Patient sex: M
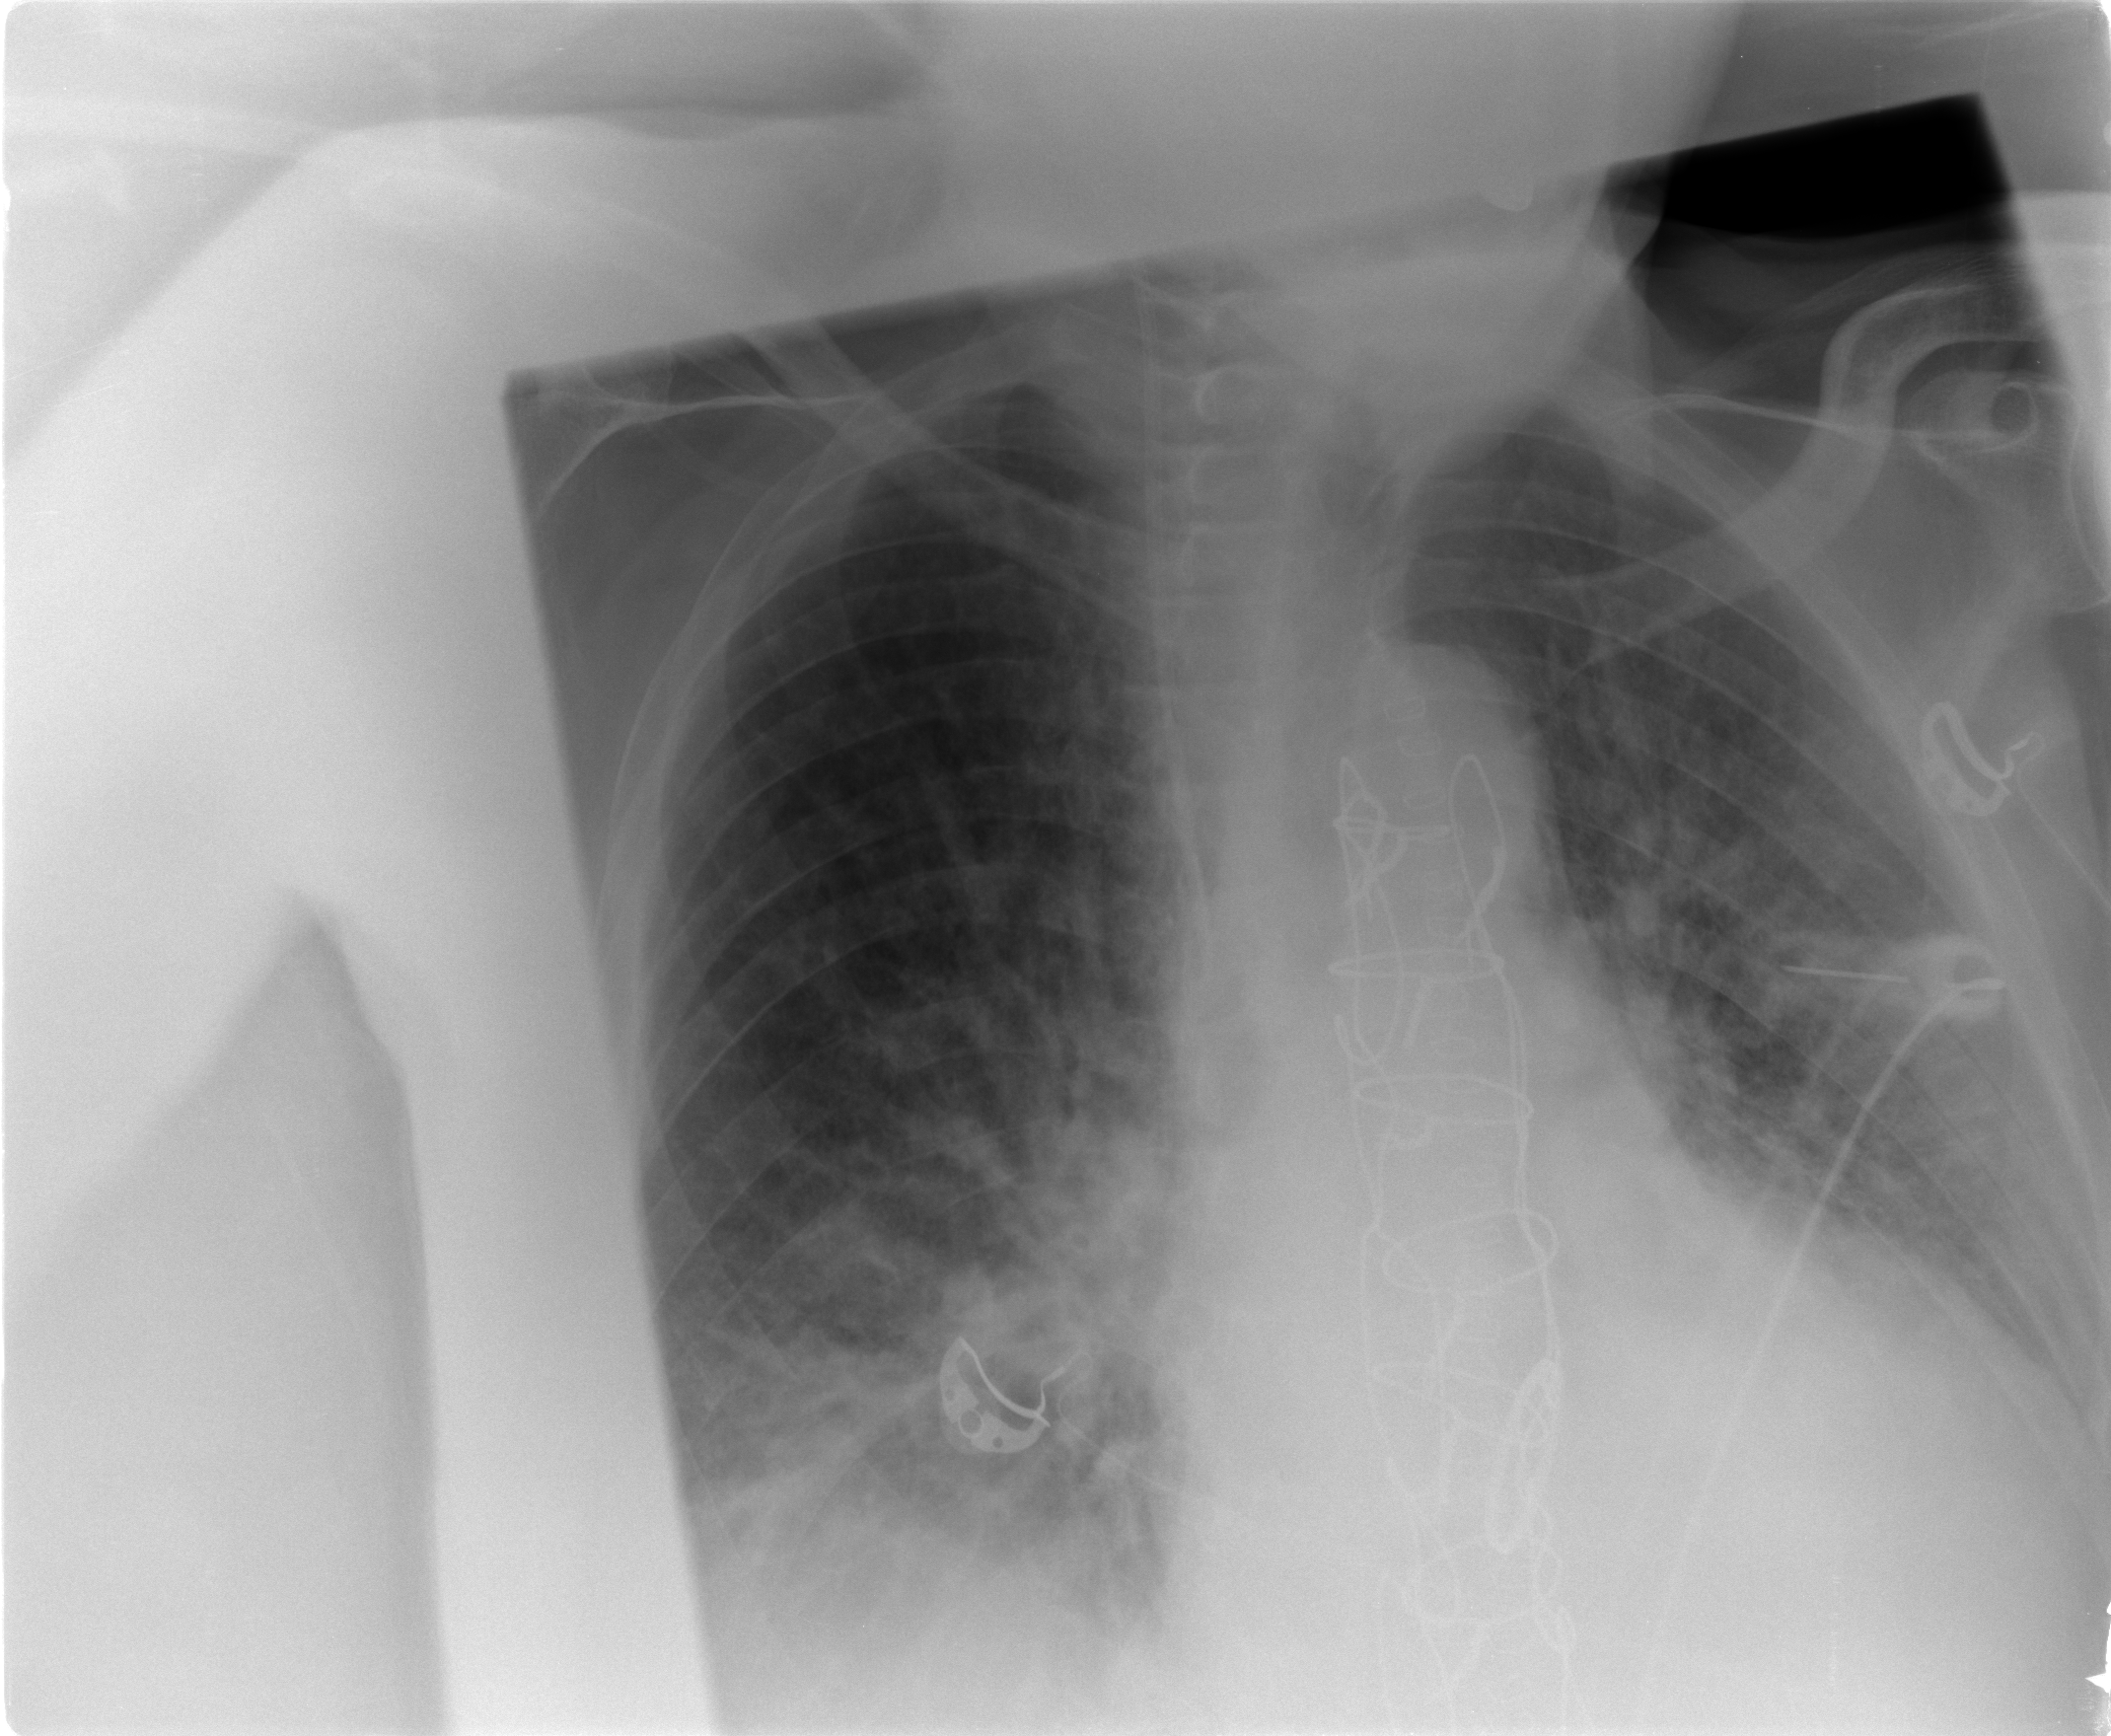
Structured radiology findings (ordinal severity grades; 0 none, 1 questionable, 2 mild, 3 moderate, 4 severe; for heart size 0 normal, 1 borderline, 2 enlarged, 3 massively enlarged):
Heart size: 2
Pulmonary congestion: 2
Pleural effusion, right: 2
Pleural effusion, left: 1
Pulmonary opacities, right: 2
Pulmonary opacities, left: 1
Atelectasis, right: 2
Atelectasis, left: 2